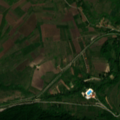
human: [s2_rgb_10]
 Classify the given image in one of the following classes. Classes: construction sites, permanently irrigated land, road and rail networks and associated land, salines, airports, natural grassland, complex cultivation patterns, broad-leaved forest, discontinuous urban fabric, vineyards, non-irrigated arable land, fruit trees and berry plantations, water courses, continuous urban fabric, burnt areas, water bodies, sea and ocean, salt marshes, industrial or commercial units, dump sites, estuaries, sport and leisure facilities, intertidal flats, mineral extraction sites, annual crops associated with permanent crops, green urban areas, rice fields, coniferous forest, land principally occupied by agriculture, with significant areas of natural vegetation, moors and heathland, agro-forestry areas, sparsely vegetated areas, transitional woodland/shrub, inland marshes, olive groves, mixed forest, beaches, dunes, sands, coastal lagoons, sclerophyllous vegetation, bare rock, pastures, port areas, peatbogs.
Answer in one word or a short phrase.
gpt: complex cultivation patterns, land principally occupied by agriculture, with significant areas of natural vegetation, broad-leaved forest